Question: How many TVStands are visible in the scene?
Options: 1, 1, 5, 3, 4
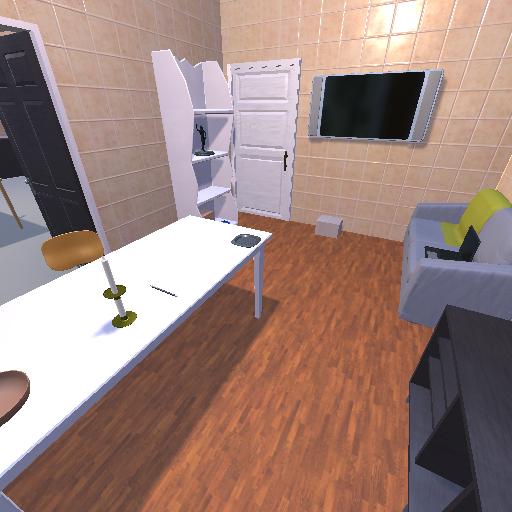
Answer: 1